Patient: sex F, age 89
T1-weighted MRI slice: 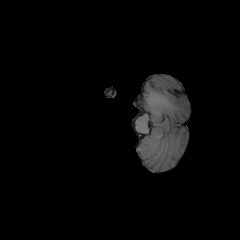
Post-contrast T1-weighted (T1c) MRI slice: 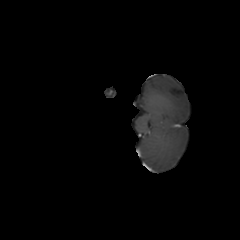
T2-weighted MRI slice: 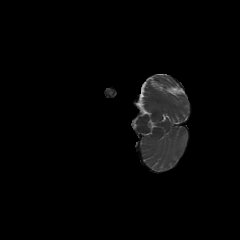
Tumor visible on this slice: no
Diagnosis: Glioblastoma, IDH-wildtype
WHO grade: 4